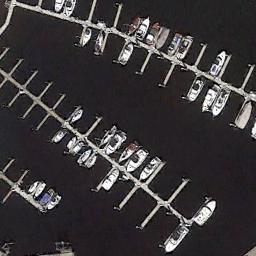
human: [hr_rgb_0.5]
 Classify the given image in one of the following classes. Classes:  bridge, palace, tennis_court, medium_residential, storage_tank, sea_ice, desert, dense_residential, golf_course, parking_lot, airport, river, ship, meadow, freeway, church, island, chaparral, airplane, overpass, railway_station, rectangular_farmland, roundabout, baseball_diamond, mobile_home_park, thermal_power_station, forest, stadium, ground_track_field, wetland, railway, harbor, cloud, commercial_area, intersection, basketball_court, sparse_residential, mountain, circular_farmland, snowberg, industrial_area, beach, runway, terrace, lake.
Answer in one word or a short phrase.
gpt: harbor